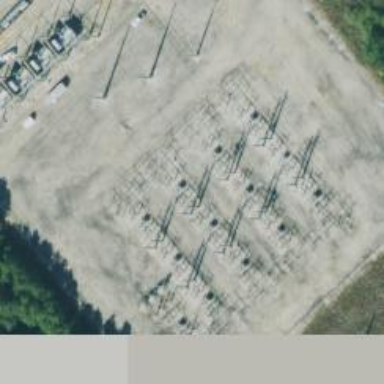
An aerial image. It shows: Switch used for power control.